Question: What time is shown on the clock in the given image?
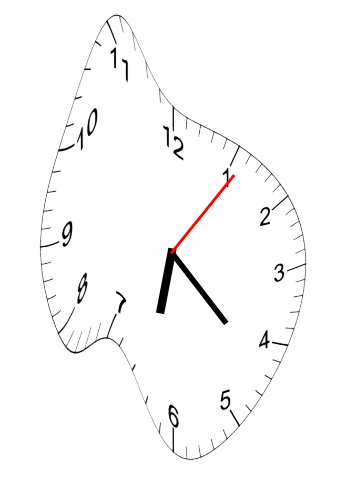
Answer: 06:22:06